Question: By definition I had to post this question. I received the error on this line using ASP.NET MVC 3 and ASPX form. Where's my typo?
'''
<a href="<%= Html.Action("About", "Home") %>">
<img src="<%= Url.Content("~/Content/images/newfront_04.jpg") %>" /></a>
'''

I created a blank project to compare:
- - - - - - -
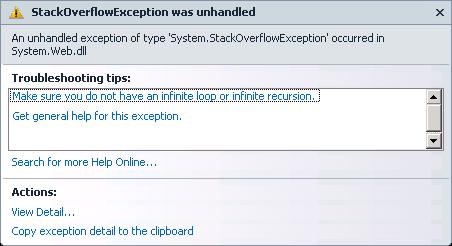
Answer: Html.Action is actually rendering that action where you are putting that code, and it's causing reentrancy there. That is: it's calling the whole action and outputting the resulting view... not outputting the url.
What you probably wanted was Html.ActionLink (which renders the whole A tag for you), instead, or Url.Action, to just output the URL - rather than the action result again.